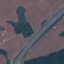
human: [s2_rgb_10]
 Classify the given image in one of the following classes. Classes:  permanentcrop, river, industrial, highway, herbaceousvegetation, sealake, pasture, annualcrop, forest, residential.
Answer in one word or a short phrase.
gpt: Highway